Question: There're two dlls I want to reference in my project. They are A.dll and B.dll. B.dll referenced A.dll. They don't have strong name. My project C need to sign strong name. So I need to sign strong name to both A.dll and B.dll. After that, I got a problem - I can't compile success, code of B.dll could not convert to type include in A.dll.
I know why this happen. I sign strong name to both A.dll and B.dll, but B.dll still reference the A.dll without strong name.
So my question is, how to sign strong name to B.dll and B.dll referenced A.dll. not only reference B.dll or A.dll.
Here is the projects and error messages:

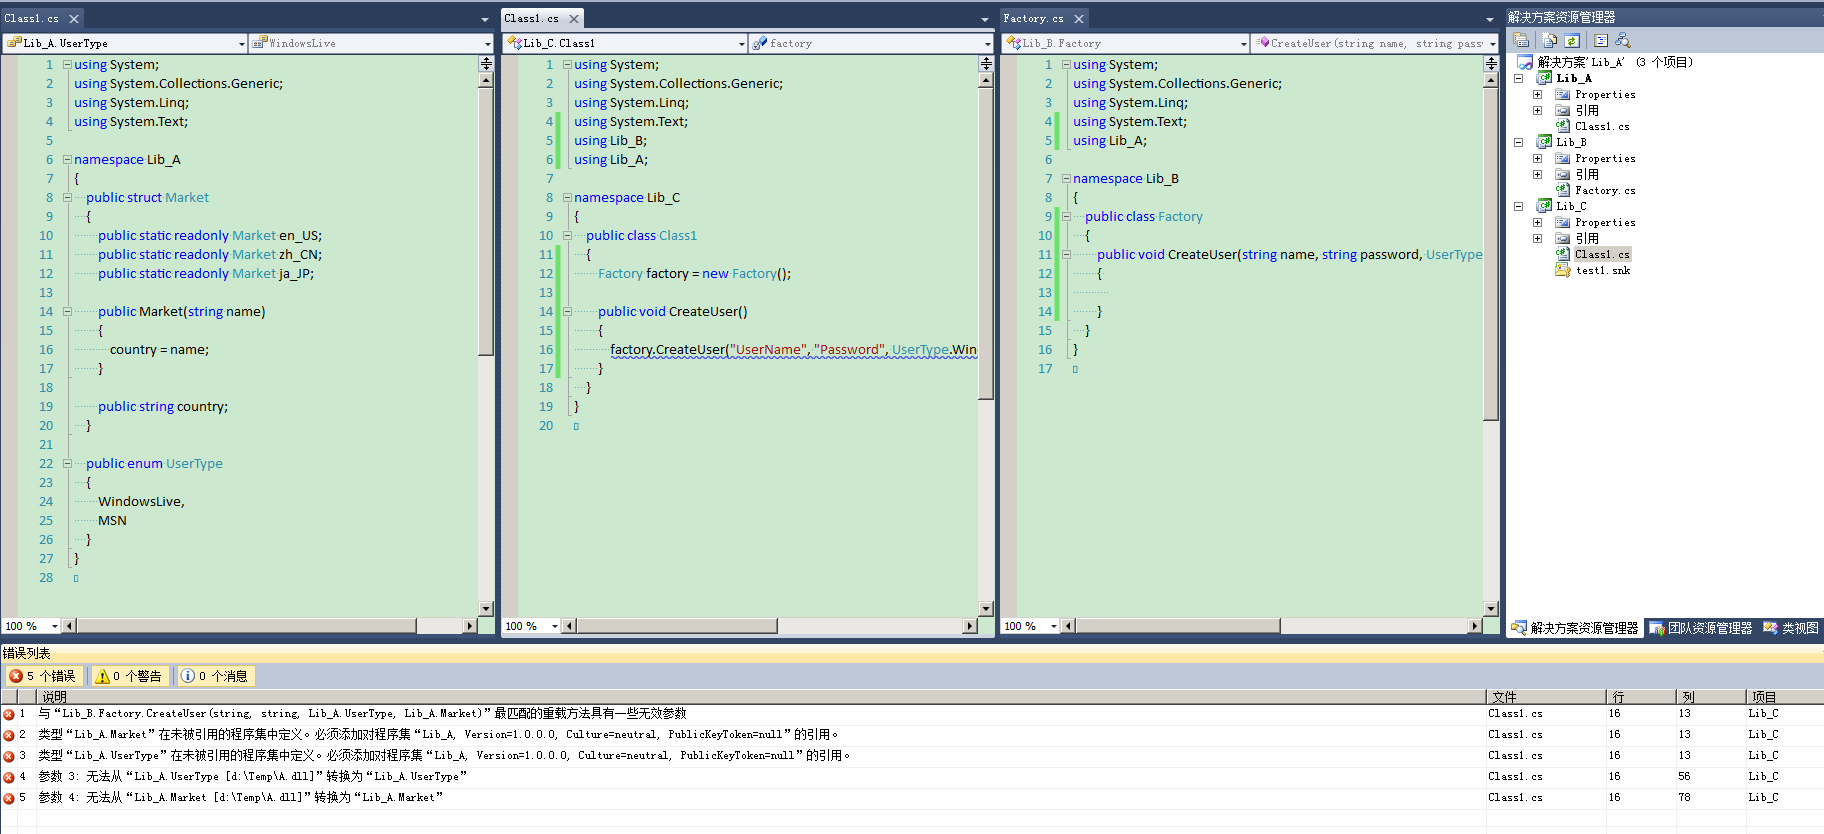
Answer: Thanks! here is the solution: <URL>